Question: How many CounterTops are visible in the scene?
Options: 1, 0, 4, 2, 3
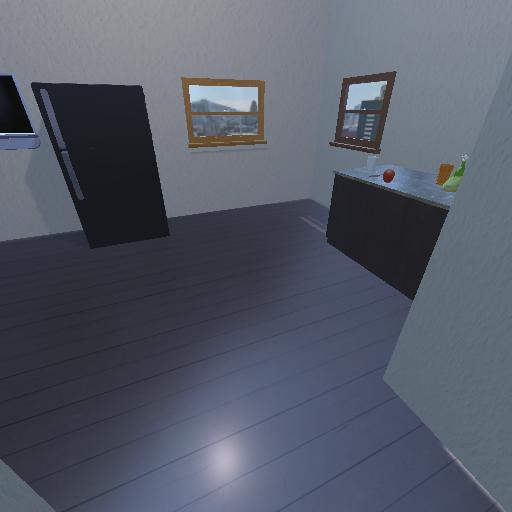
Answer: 1